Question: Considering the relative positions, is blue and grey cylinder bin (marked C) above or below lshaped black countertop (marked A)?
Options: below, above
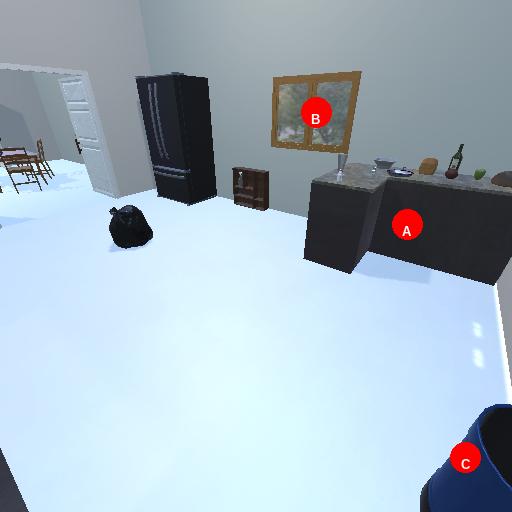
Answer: below